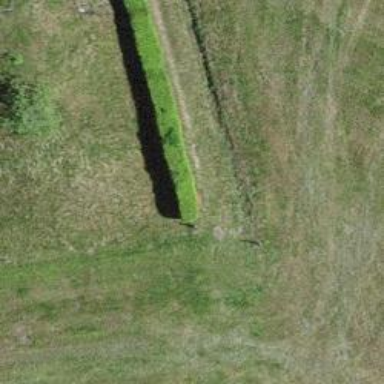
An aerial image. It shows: Hedge barrier.